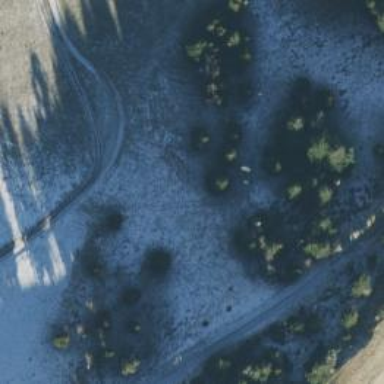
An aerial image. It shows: Advanced backcountry skiing trail with grooming.